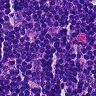
Metastatic tissue present: no